Aerial crown-view tile of a tropical tree (Barro Colorado Island, Panama), acquired 20250124:
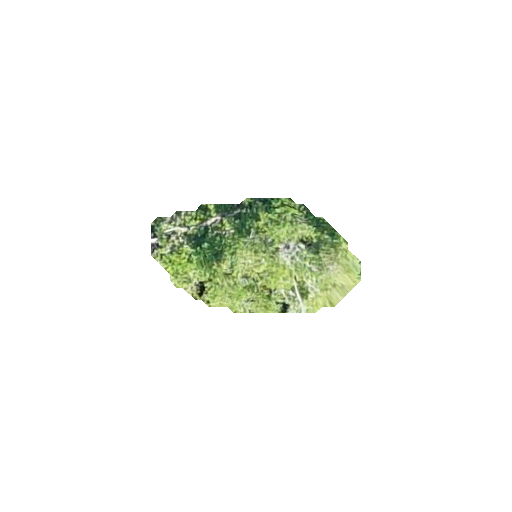
Species: Beilschmiedia tovarensis
GBIF accepted scientific name: Beilschmiedia tovarensis
Crown area: 27.328 m²